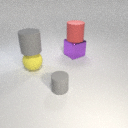
large yellow rubber sphere to the left of large purple metal cube